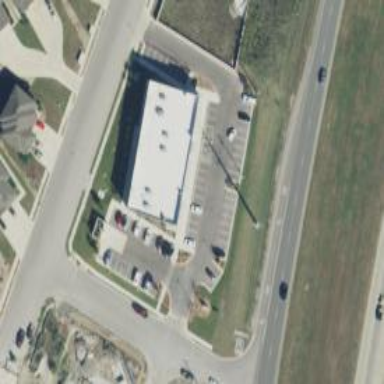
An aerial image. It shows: Veterinary facility.